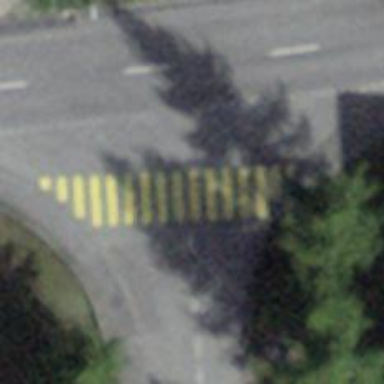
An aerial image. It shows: Uncontrolled road crossing with markings.